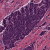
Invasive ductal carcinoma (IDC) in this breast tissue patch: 1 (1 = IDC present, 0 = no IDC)